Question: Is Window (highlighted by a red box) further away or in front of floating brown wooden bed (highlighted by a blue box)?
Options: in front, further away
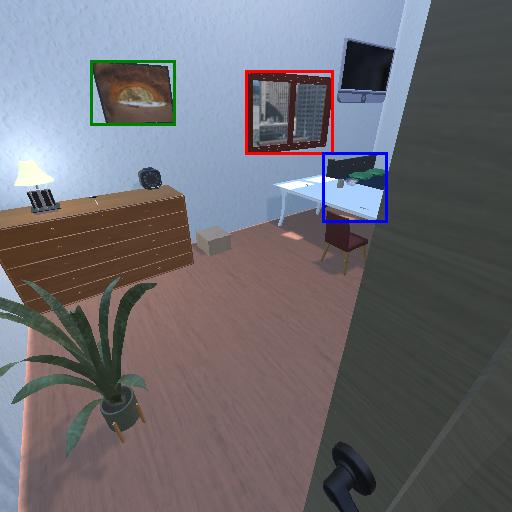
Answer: in front